Question: I'm building an input form in a C# web app. I can submit it just fine but I get the 'System.Data.SqlClient.SqlException (0x80131904): String or binary data would be truncated' error. I know its a length issue but Ive double checked everything but just cant seem to figure this out here.
'''
{
// Open Connection
thisConnection.Open();
// Create INSERT statement with named parameters
nonqueryCommand.CommandText = "INSERT INTO InventoryInput (Date, Item, Qty, WStatus) VALUES (@Date, @Qty, @Item, @WStatus)";
// Add Parameters to Command Parameters collection
nonqueryCommand.Parameters.Add("@Date", System.Data.SqlDbType.DateTime);
nonqueryCommand.Parameters.Add("@Item", System.Data.SqlDbType.VarChar, 255);
nonqueryCommand.Parameters.Add("@QTY", System.Data.SqlDbType.NChar, 10);
nonqueryCommand.Parameters.Add("@WStatus", System.Data.SqlDbType.VarChar, 50);
nonqueryCommand.Parameters["@Date"].Value = TextBox1.Text;
nonqueryCommand.Parameters["@Item"].Value = DropDownList1.Text;
nonqueryCommand.Parameters["@QTY"].Value = TextBox2.Text;
nonqueryCommand.Parameters["@WStatus"].Value = DropDownList3.Text;
nonqueryCommand.ExecuteNonQuery();
}
'''

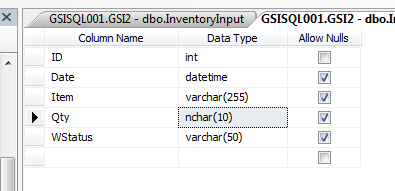
Answer: You've mixed up two of your columns:
'''
(Date, Item, Qty, WStatus) VALUES
(@Date, @Qty, @Item, @WStatus)
'''
You're trying to insert your '@Qty' into the 'Item' column (okay), and '@Item' into the 'Qty' column (probably wrong).
I also agree with comments that some of the data types still look suspect - E.g. a non-numeric quantity.